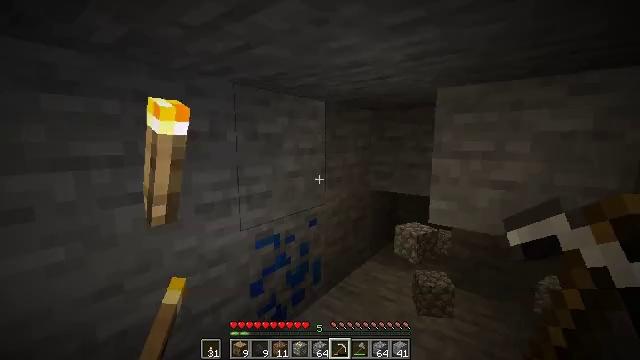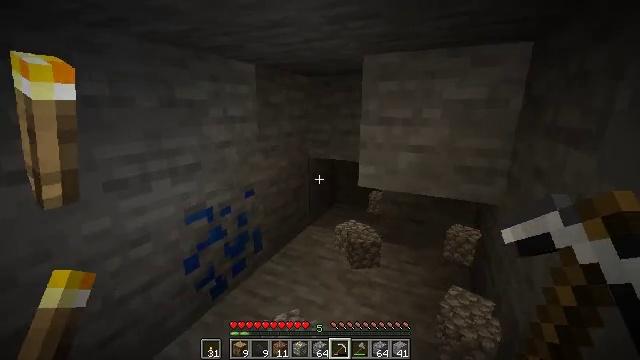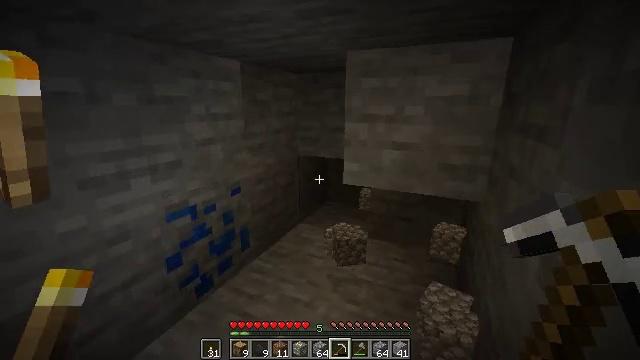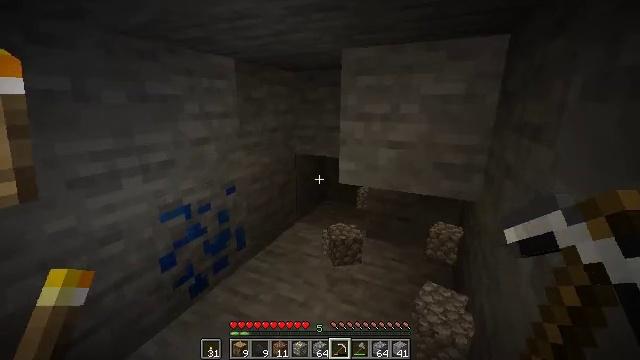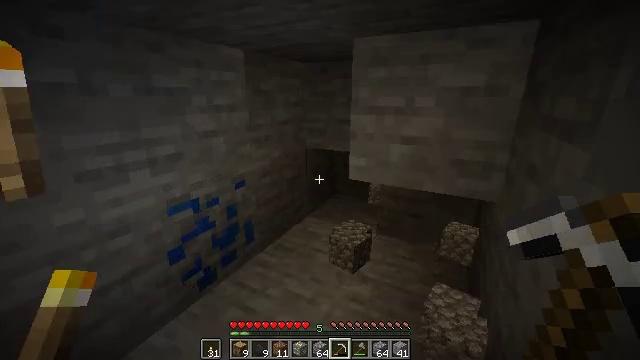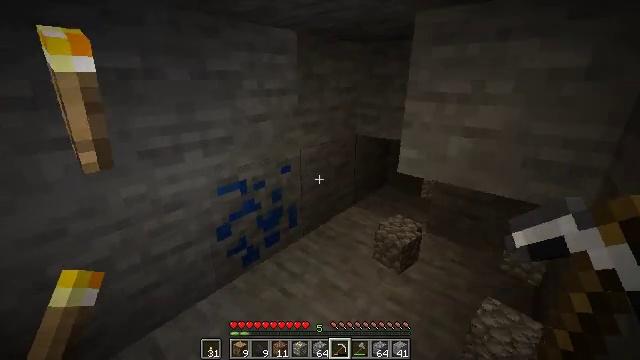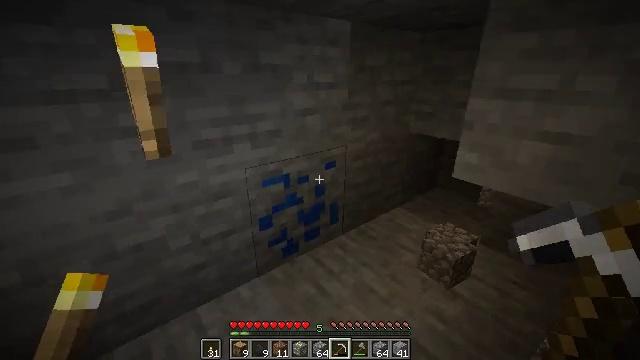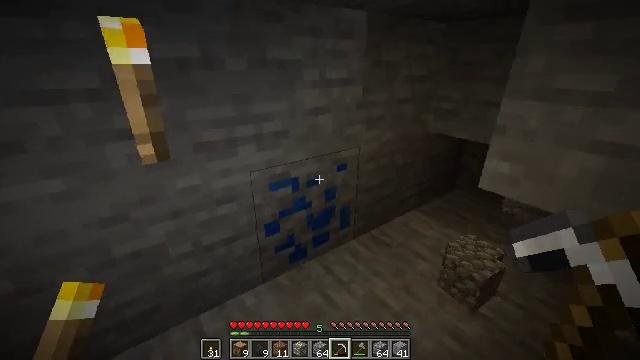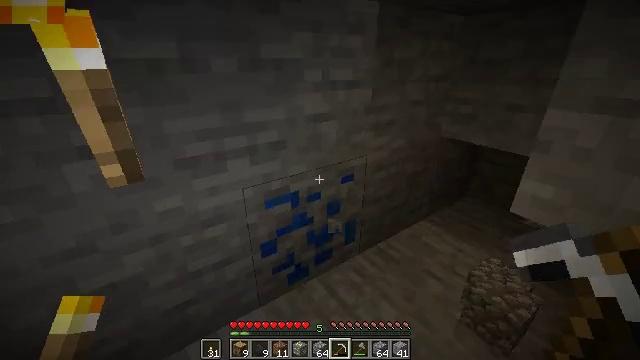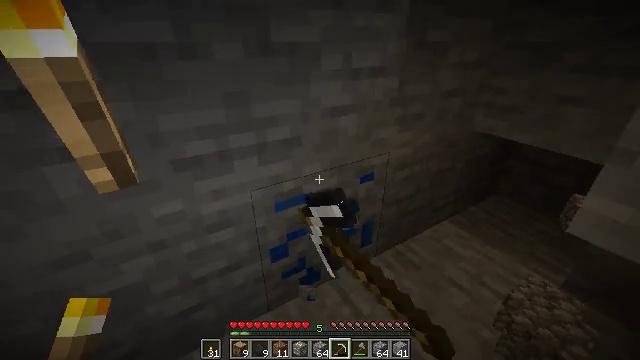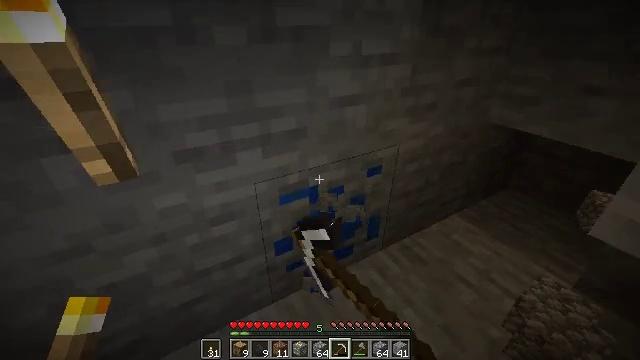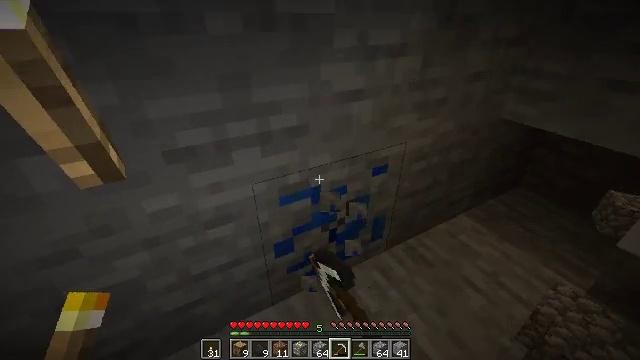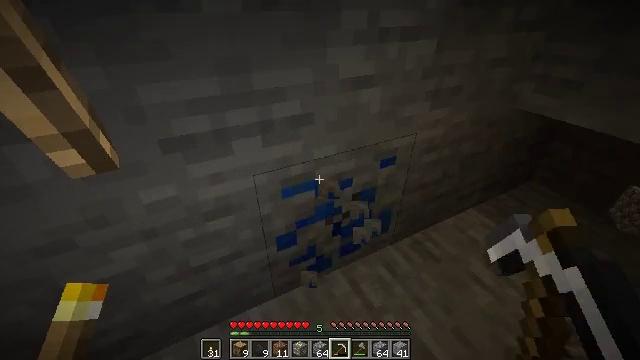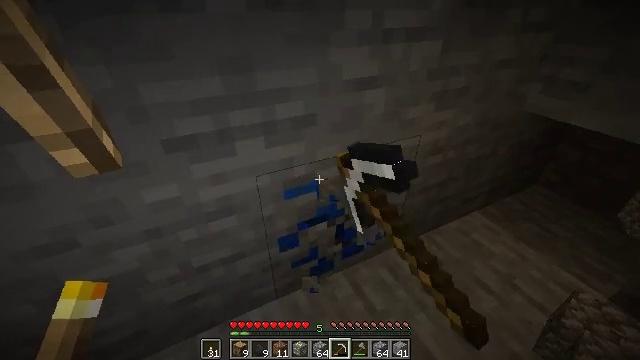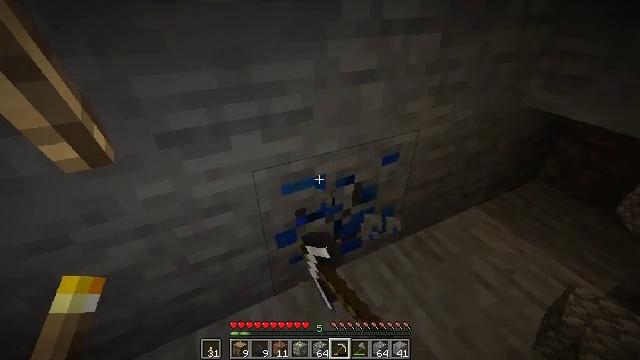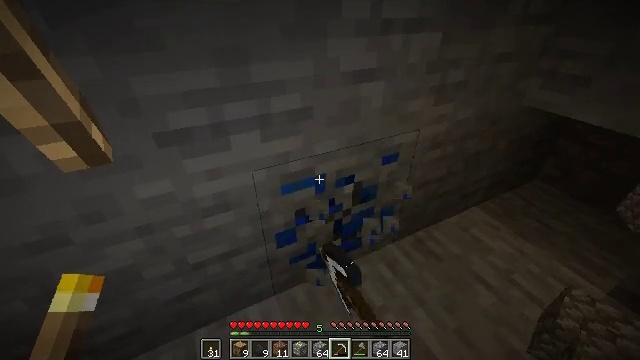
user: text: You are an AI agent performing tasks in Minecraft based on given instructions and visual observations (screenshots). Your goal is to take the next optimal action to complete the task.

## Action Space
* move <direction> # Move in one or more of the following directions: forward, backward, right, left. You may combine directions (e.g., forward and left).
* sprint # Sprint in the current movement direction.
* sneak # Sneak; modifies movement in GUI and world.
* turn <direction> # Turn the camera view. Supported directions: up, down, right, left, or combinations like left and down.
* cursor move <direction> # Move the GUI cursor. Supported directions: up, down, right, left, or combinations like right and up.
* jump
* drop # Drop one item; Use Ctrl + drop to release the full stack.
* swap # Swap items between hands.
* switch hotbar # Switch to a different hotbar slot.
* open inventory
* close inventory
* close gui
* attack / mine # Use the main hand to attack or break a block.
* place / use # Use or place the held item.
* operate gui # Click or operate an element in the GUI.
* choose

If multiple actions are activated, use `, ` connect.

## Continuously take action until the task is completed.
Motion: motion action
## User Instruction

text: Break lapis ore with a pickaxe.
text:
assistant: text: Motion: move right, turn right and down
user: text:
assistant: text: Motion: move right
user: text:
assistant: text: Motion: move right
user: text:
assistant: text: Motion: move right, turn left and down
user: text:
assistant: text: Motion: turn left and down
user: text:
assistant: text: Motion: move forward, turn left and down
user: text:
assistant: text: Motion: move forward, turn left and down
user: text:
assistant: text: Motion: move forward, attack / mine
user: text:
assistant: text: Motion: move forward, turn left and down, attack / mine
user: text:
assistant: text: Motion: turn left and down, attack / mine
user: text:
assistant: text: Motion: turn down, attack / mine
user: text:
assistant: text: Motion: turn left and down, attack / mine
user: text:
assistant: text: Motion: attack / mine
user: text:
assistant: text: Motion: attack / mine
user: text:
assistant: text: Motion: attack / mine
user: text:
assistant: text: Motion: attack / mine
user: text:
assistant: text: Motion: attack / mine
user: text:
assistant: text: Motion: attack / mine
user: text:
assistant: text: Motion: attack / mine
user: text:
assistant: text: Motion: attack / mine
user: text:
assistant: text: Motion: attack / mine
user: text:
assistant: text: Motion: attack / mine
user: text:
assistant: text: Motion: attack / mine
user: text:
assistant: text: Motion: attack / mine
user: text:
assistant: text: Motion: turn up, attack / mine
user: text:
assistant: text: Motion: turn up, attack / mine
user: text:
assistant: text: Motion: turn up, attack / mine
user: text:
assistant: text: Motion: turn up, attack / mine
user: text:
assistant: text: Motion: attack / mine